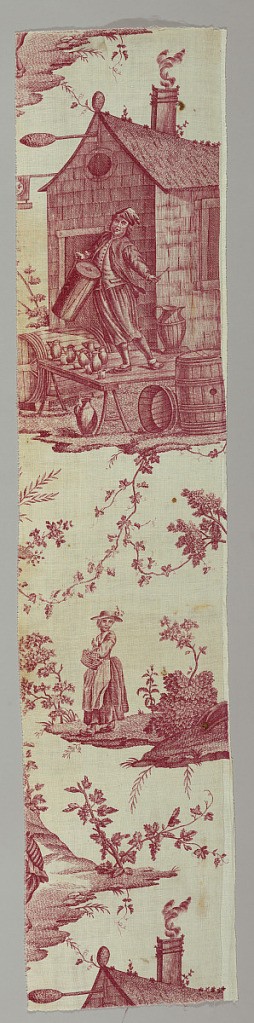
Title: Les Vendanges
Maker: Jean-Baptiste Huet, French, 1745 – 1811
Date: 1785
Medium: cotton Technique: printed by engraved copper plate on plain weave
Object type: Textile
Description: Panel of cotton printed in red showing a design of a woman harvesting grapes and a man beating a drum in front of an inn, with vessels of wine around him.